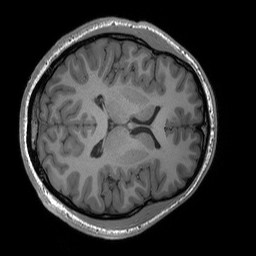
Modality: T1w
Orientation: axial